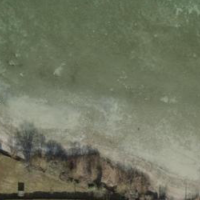
EUNIS habitat code: 14
Species observed at this site:
Fulica atra
Mareca penelope
Sturnus vulgaris